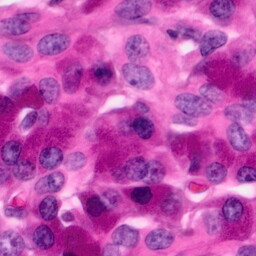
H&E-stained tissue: Pancreatic